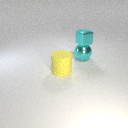
large cyan metal sphere below small cyan metal cube